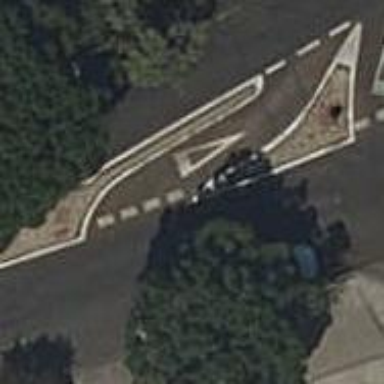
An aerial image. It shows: Road with "give way" sign.